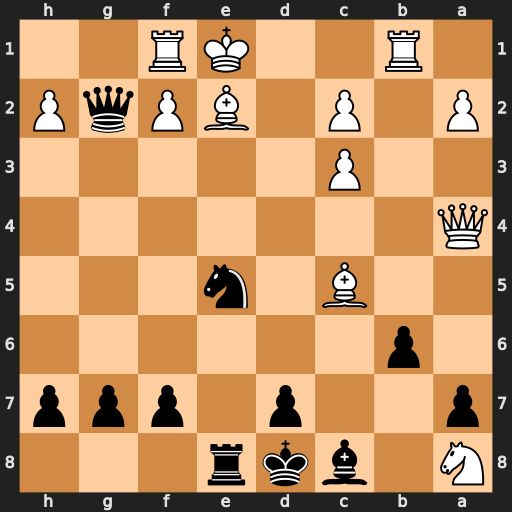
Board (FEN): N1bkr3/p2p1ppp/1p6/2B1n3/Q7/2P5/P1P1BPqP/1R2KR2
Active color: b
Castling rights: -
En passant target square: -
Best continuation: Nf3+ Kd1 Qxf1+ Bxf1 Re1#